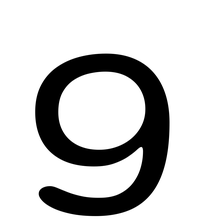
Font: Gluten_Light